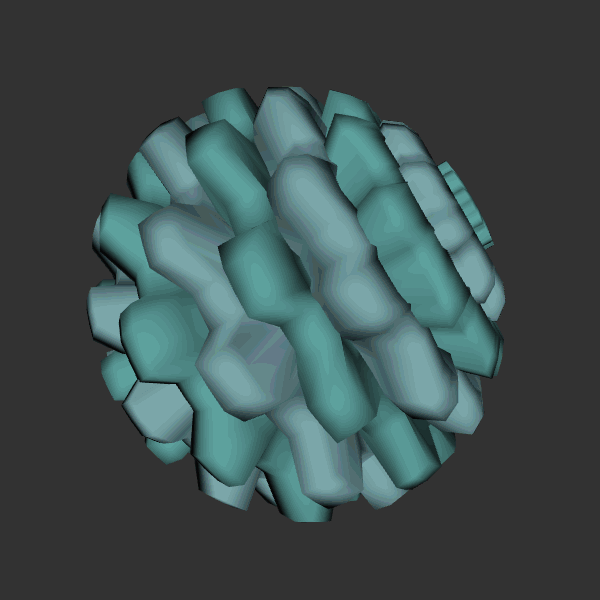
Background: dark